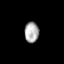
Tissue: skin
Cell type: Others
Senescence score: 0.7181
Nuclear area (px): 291
Mean DAPI intensity: 169.797